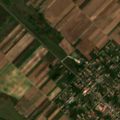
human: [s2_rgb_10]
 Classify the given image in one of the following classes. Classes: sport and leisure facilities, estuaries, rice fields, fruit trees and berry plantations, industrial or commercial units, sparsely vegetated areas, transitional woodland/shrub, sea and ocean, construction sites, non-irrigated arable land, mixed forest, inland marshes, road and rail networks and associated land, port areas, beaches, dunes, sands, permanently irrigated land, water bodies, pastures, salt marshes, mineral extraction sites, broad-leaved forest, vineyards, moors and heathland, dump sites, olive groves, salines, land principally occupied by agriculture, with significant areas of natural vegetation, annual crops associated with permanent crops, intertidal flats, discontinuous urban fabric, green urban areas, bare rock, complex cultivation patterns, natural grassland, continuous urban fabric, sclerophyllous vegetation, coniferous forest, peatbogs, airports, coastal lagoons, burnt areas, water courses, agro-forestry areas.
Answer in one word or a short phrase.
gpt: discontinuous urban fabric, non-irrigated arable land, pastures